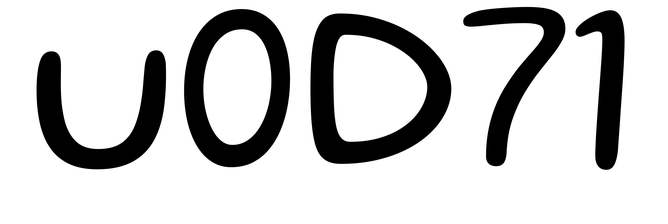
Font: Gluten_Light